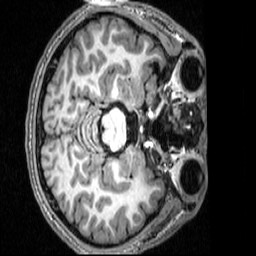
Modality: T1w
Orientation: axial
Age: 23
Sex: male
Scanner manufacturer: siemens
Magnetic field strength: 3 T
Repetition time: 2.53 s
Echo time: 0.00339 s